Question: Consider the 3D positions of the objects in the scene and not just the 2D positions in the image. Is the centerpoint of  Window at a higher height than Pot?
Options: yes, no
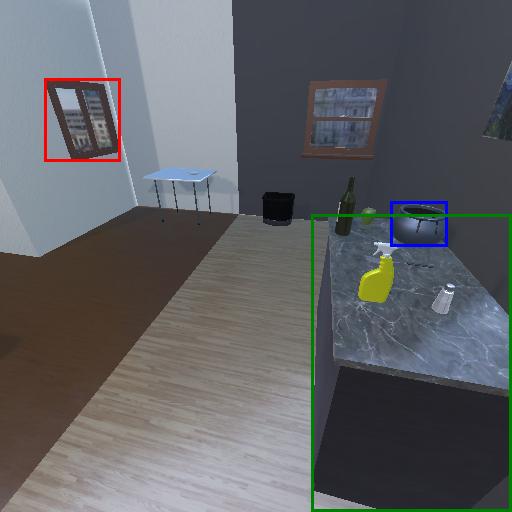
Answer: yes